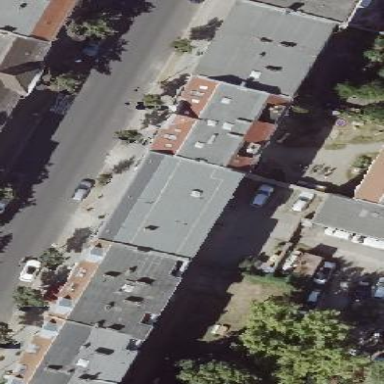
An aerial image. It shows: Apartments building with saltbox roof shape.